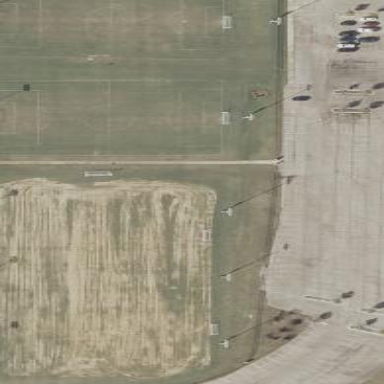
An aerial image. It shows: Soccer pitch for leisure land activities.